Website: bh-photo
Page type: review-order
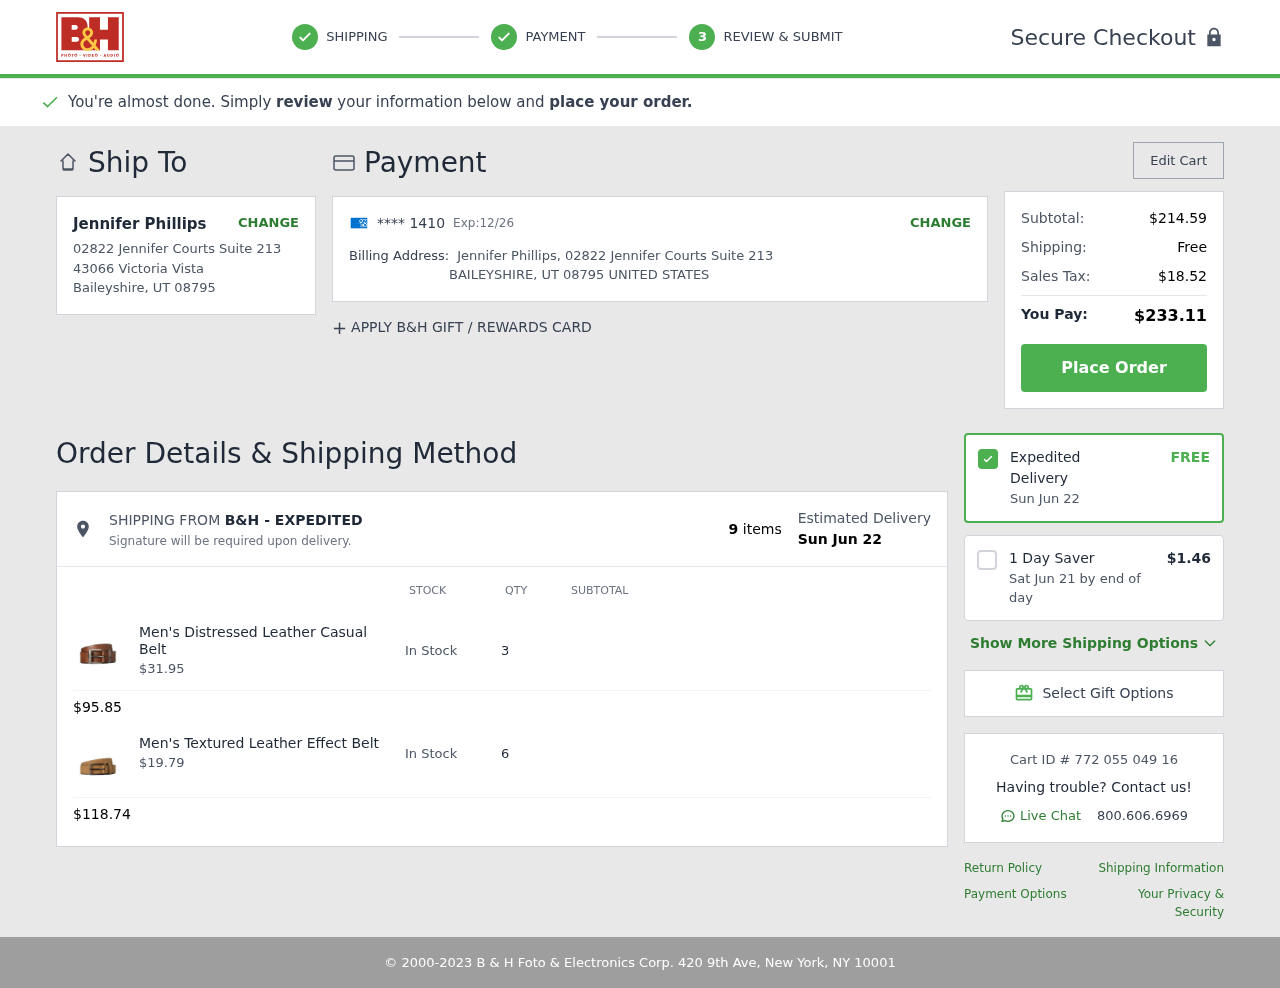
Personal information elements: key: PII_CARD_EXPIRY
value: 12/26
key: PII_CARD_LAST4
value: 1410
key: PII_CITY
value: Baileyshire
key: PII_COUNTRY
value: UNITED STATES
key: PII_FULLNAME
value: Jennifer Phillips
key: PII_POSTCODE
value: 08795
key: PII_STATE_ABBR
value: UT
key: PII_STREET
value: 02822 Jennifer Courts Suite 213
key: PII_STREET2
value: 43066 Victoria Vista
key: PII_STREET2
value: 02822 Jennifer Courts Suite 213
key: PII_FULLNAME2
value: Jennifer Phillips
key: PII_CITY2
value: BAILEYSHIRE
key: PII_STATE_ABBR2
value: UT
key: PII_POSTCODE2
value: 08795
Product elements: key: PRODUCT1_NAME
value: Men's Distressed Leather Casual Belt
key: PRODUCT1_PRICE
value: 31.95
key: PRODUCT1_QUANTITY
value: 3
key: PRODUCT2_NAME
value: Men's Textured Leather Effect Belt
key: PRODUCT2_PRICE
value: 19.79
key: PRODUCT2_QUANTITY
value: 6
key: PRODUCT1_SUBTOTAL
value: $95.85
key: PRODUCT2_SUBTOTAL
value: $118.74
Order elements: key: ORDER_SUBTOTAL
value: $214.59
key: ORDER_SHIPPING_COST
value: Free
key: ORDER_TAX
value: $18.52
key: ORDER_TOTAL
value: $233.11
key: ORDER_NUM_ITEMS
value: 9 items
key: ORDER_DELIVERY_DATE
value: Sun Jun 22
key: ORDER_DELIVERY_DATE2
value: Sun Jun 22
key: ORDER_DELIVERY_DATE_ALT
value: Sat Jun 21 by end of day
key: ORDER_EXPEDITED_SHIPPING
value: $1.46
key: ORDER_ID
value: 772 055 049 16